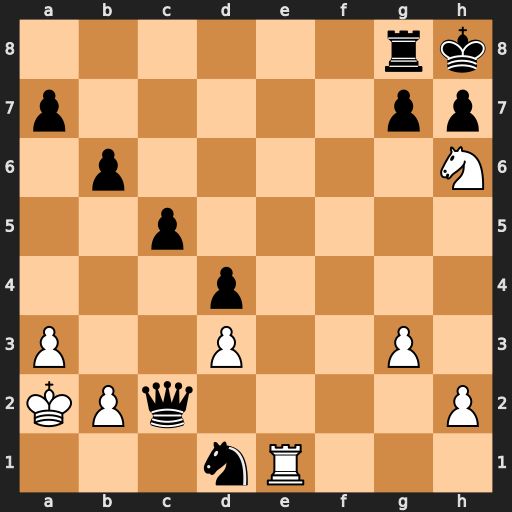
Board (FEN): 6rk/p5pp/1p5N/2p5/3p4/P2P2P1/KPq4P/3nR3
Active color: w
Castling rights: -
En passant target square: -
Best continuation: Nf7#